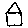
Label: house